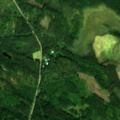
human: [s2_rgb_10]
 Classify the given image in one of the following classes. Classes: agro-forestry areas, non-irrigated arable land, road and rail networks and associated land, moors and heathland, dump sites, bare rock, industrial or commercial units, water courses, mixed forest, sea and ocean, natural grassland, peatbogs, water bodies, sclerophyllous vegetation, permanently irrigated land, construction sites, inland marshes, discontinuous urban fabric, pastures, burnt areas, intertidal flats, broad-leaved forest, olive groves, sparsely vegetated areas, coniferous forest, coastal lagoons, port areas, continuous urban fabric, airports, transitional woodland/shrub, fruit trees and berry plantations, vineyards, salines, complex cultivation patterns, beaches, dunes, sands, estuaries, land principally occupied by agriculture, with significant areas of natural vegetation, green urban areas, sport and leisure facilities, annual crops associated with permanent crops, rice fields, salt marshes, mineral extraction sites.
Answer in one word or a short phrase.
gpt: mixed forest, transitional woodland/shrub